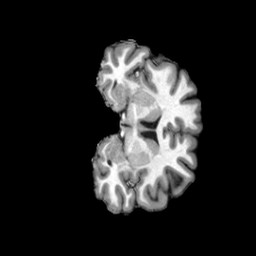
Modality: T1w
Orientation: coronal
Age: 22
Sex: female
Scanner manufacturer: siemens
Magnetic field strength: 3 T
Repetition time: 2.5 s
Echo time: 0.00222 s